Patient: sex M, age 72
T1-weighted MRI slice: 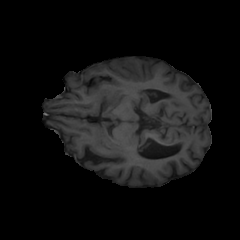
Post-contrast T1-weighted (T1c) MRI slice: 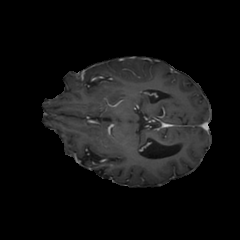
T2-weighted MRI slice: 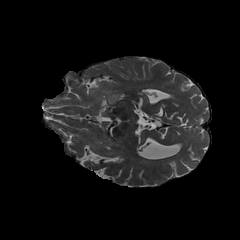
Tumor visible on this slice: yes
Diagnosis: Glioblastoma, IDH-wildtype
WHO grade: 4